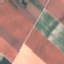
Land use / land cover: AnnualCrop